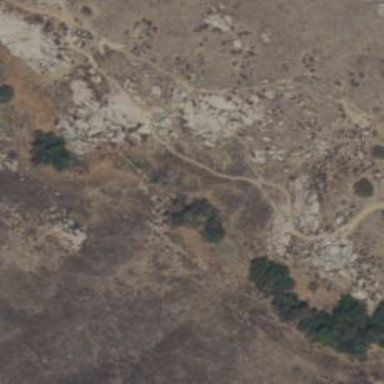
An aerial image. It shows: Landscape dominated by bare rock.